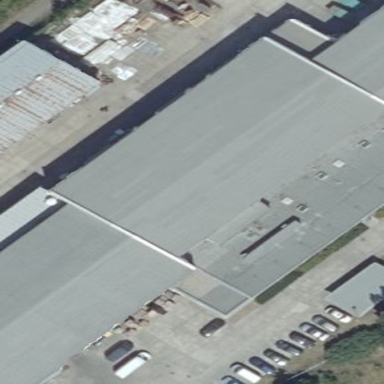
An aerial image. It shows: Industrial building with works in progress.